Brain MRI, t2w sequence, axial 2D slice.
Patient: age 23, sex M, weight 78 kg, height 1.78 m
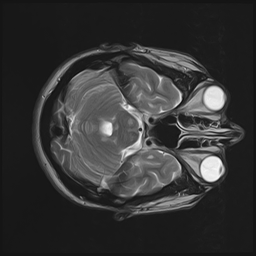